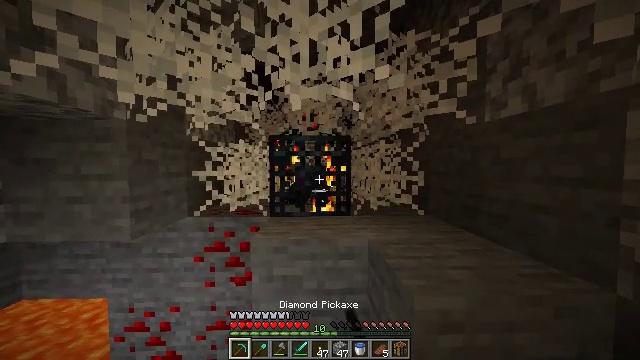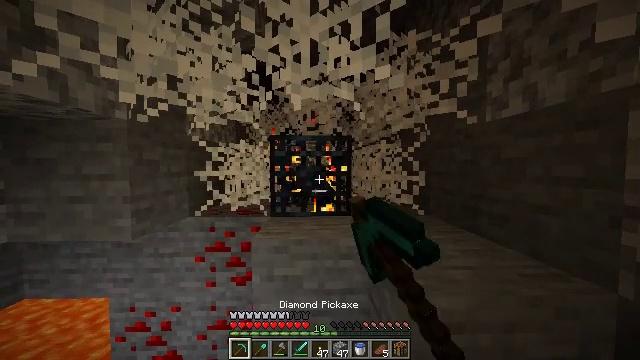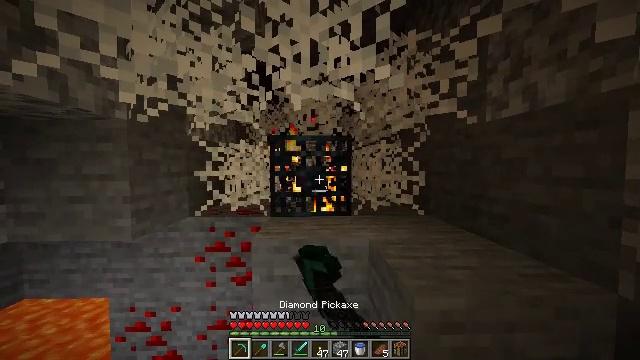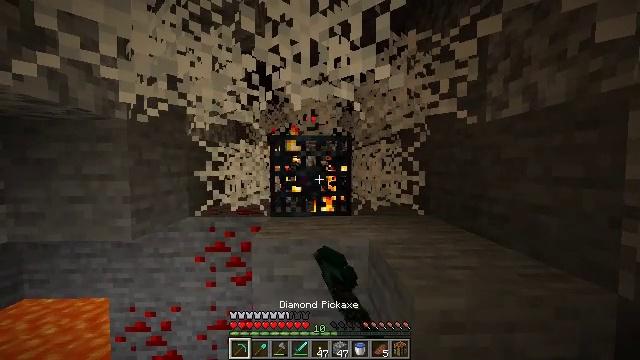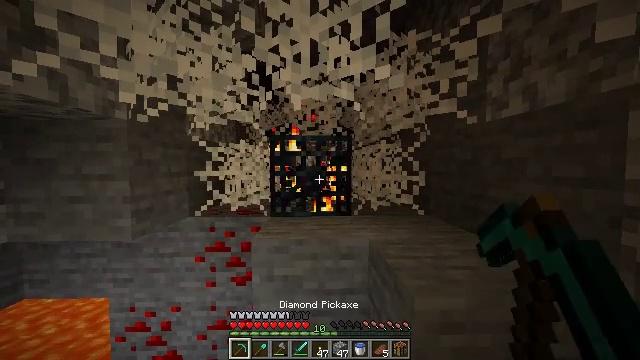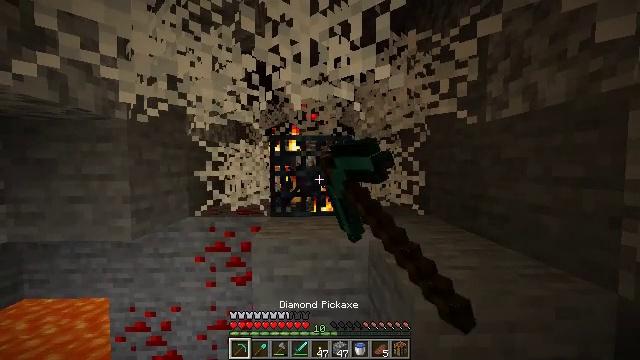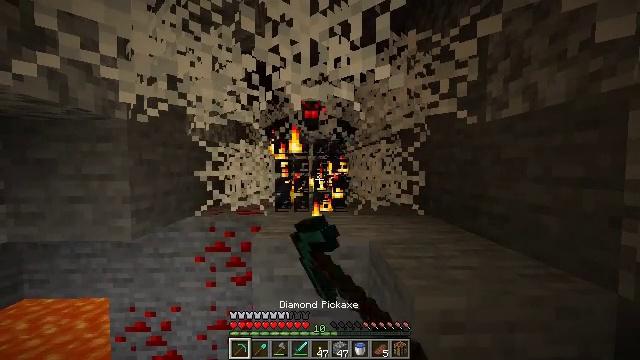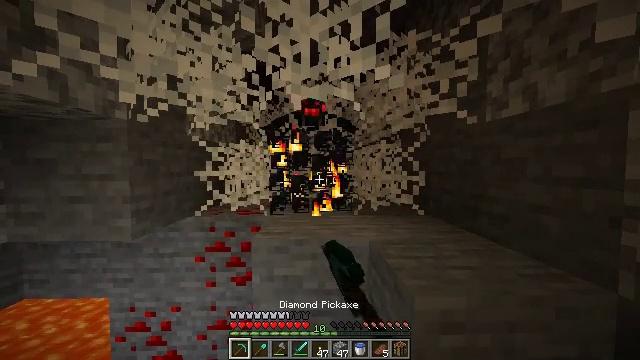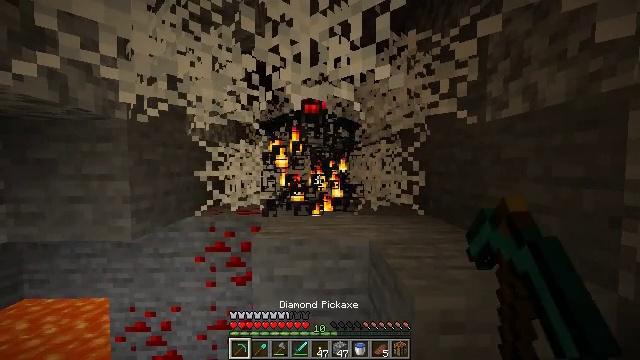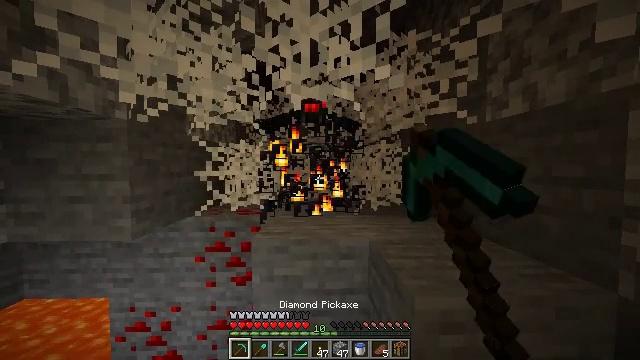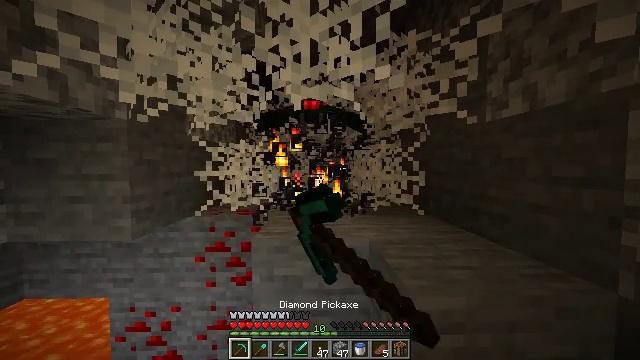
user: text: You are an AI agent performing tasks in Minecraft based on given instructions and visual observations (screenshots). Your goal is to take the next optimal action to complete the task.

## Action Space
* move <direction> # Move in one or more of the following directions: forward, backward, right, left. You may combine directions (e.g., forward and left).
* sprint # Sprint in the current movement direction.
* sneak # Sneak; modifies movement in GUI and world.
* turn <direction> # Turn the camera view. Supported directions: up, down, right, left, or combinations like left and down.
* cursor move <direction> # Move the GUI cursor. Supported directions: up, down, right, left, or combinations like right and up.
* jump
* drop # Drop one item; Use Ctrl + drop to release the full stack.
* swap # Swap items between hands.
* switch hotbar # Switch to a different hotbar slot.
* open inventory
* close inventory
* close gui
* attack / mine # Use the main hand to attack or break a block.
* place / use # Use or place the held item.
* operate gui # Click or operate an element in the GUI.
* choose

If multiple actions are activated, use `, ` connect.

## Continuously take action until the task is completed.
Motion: motion action
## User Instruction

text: Mine the spawner block.
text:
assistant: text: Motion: attack / mine
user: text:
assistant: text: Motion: attack / mine
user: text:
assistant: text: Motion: attack / mine
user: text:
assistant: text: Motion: attack / mine
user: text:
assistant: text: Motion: attack / mine
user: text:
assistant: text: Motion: attack / mine
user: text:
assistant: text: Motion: attack / mine
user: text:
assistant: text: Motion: attack / mine
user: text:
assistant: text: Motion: attack / mine
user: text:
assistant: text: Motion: attack / mine
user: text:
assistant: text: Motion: attack / mine